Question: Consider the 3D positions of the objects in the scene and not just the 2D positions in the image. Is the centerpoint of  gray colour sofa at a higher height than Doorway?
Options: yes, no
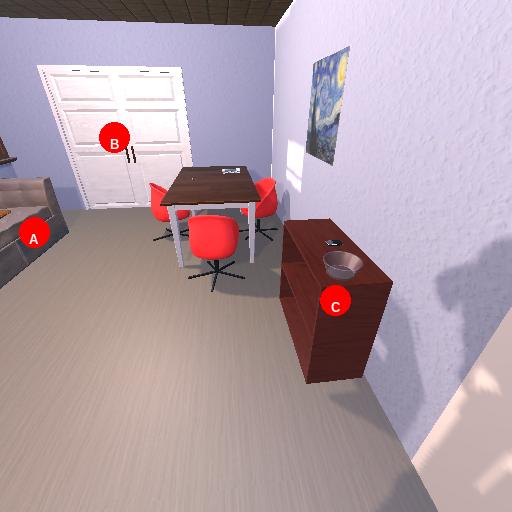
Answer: yes